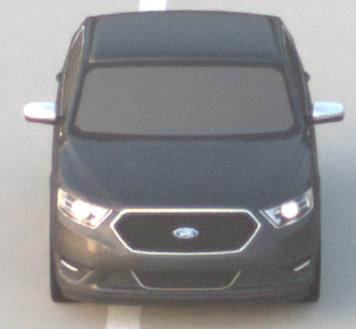
Make: Ford
Model: Taurus
Detailed model: SHO
Model produced from: 2012
Model produced until: 2019
Doors: 4
Color: gray
Road condition: dry road
Daytime: sunrise or sunset
Contrast: low contrast